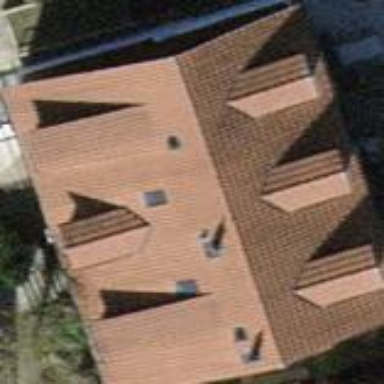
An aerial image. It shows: Terrace building with gabled roof.